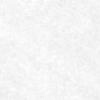
Label: no_change